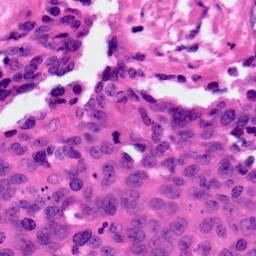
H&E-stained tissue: Ovarian